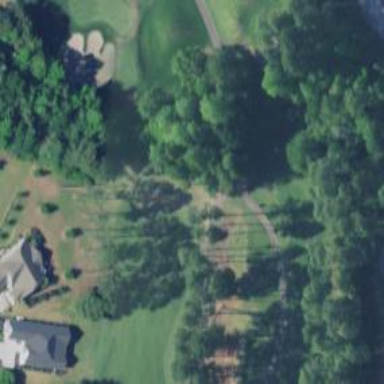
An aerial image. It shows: Path designated for golf carts.